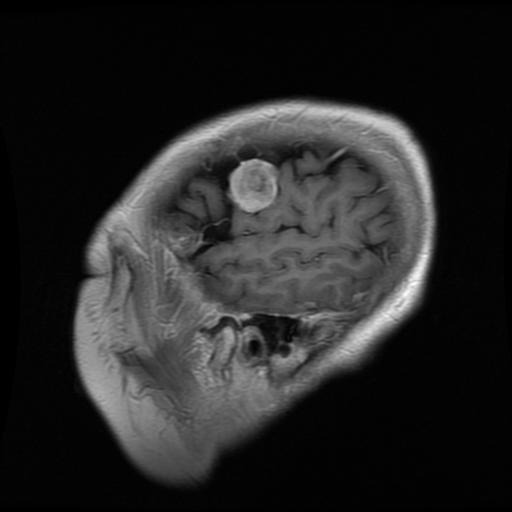
Label: meningioma